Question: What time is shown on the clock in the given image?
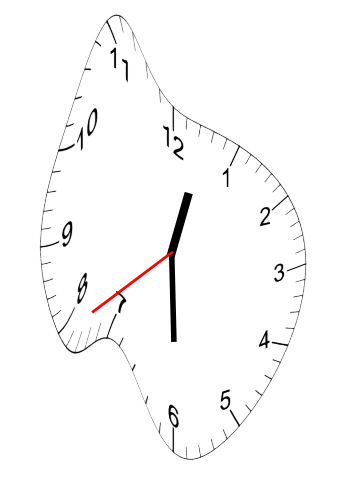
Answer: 12:29:39